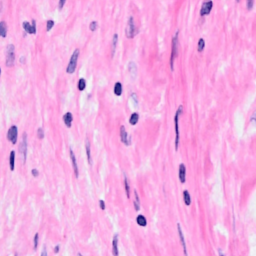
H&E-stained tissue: Breast